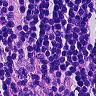
Metastatic tissue present: no